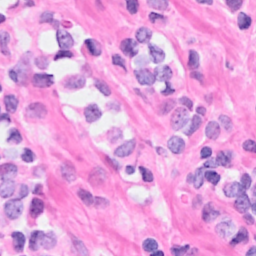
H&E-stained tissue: Breast